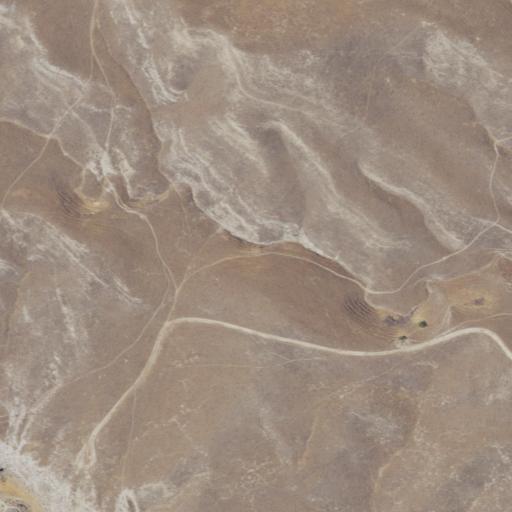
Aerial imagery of mountains in California named Kreyenhagen Hills containing grassland and shrub